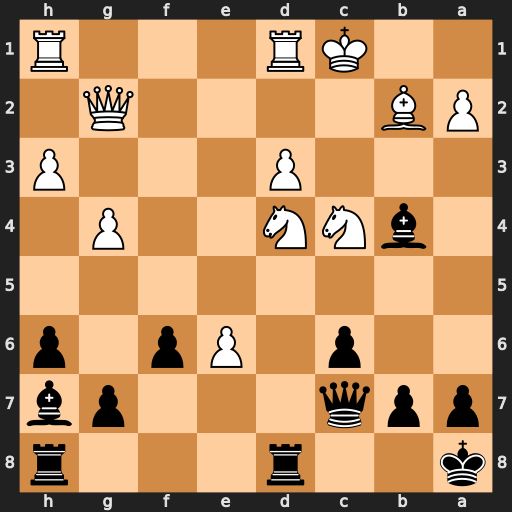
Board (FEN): k2r3r/ppq3pb/2p1Pp1p/8/1bNN2P1/3P3P/PB4Q1/2KR3R
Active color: b
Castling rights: -
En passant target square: -
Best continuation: Qf4+ Kb1 Rxd4 Bxd4 Qxd4